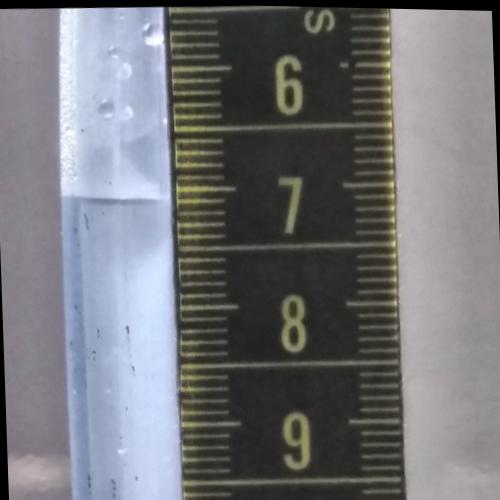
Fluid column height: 7.1 cm